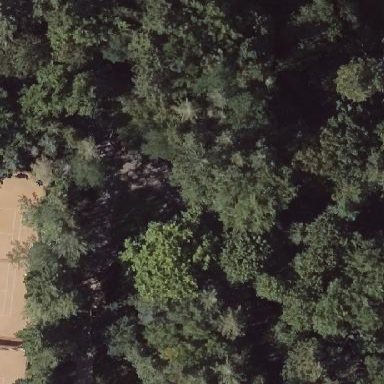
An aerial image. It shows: Mixed leaf woodland.